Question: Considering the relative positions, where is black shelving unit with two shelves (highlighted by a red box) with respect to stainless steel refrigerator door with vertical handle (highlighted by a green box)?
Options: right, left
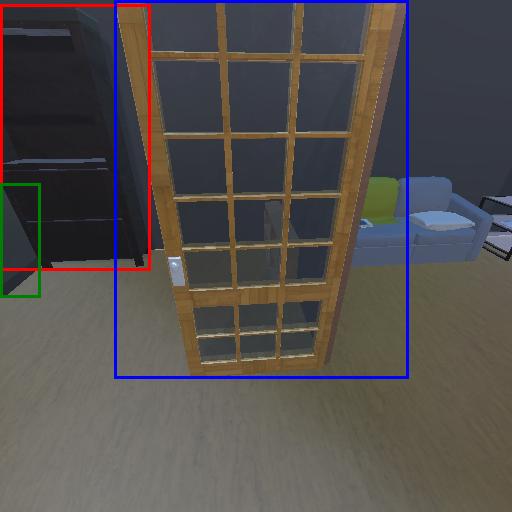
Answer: right